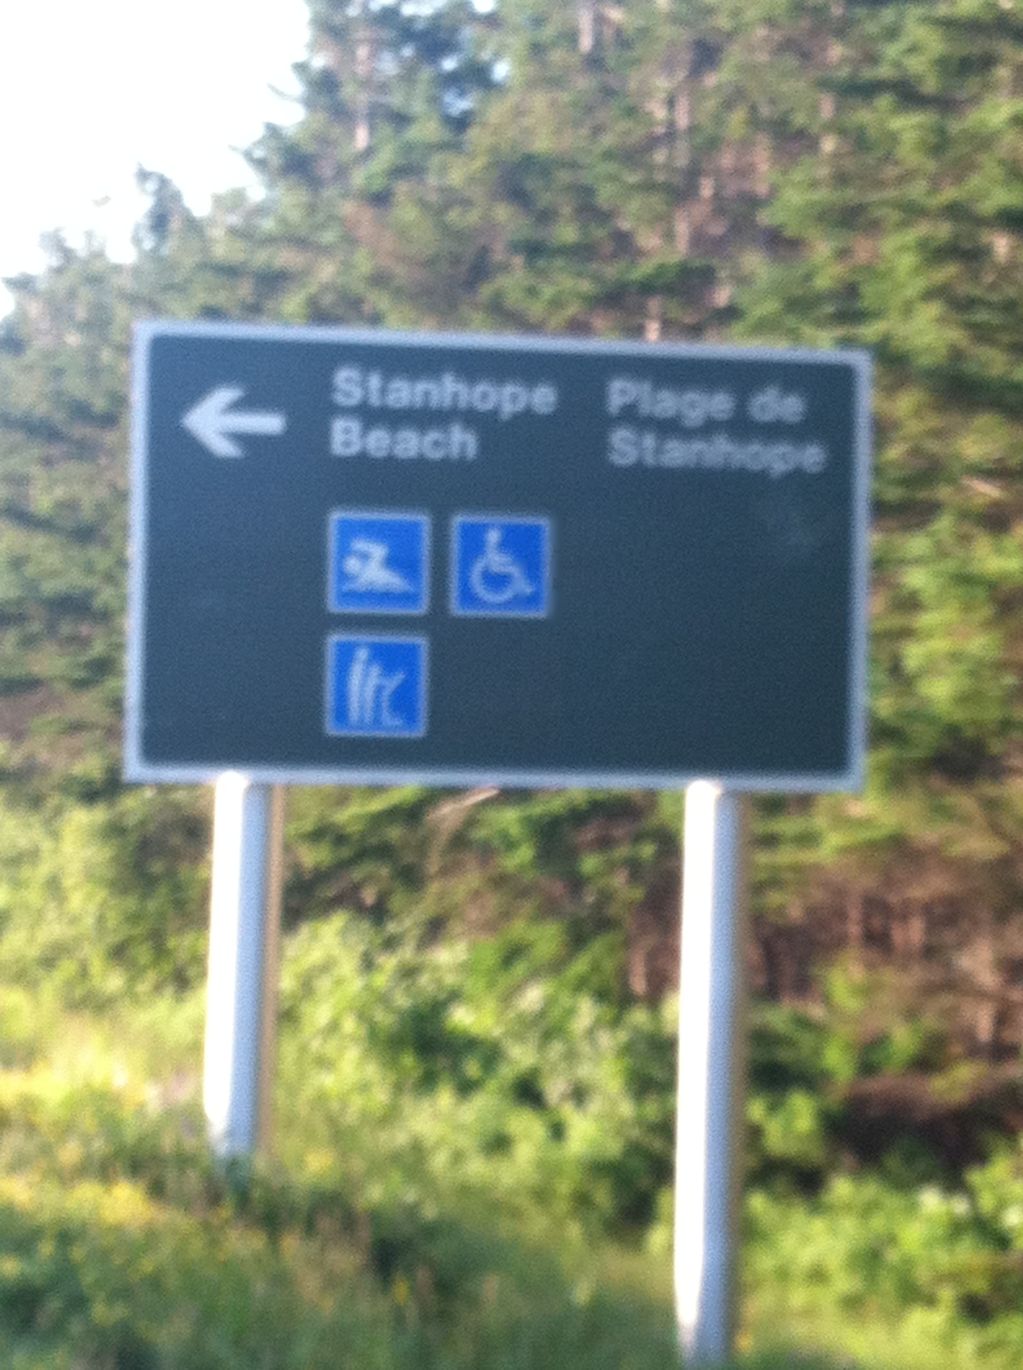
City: charlottetown